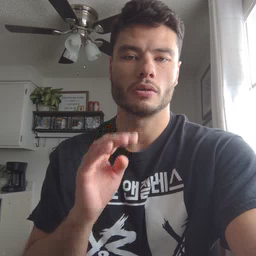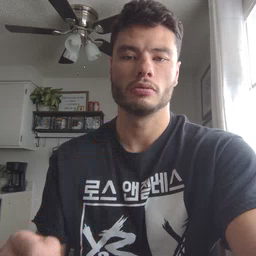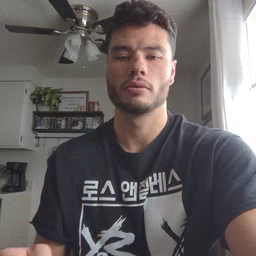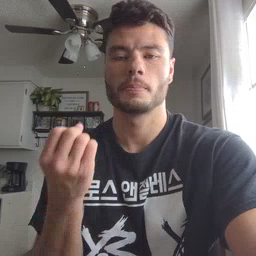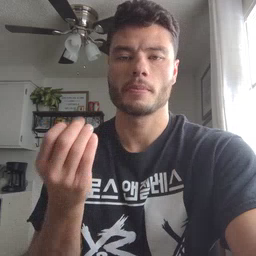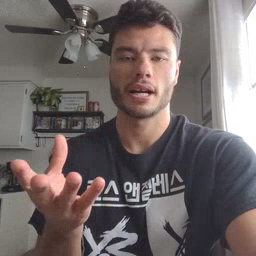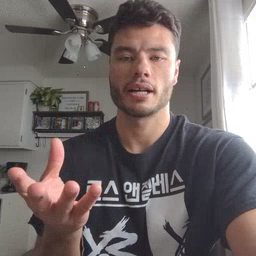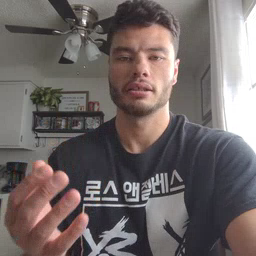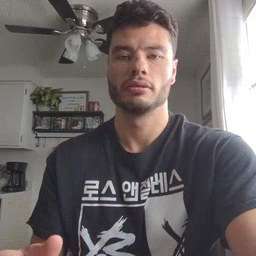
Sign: many